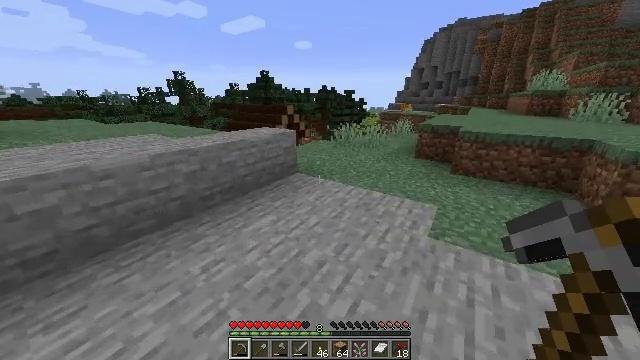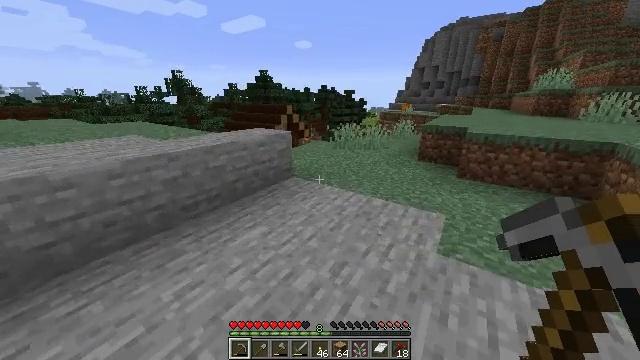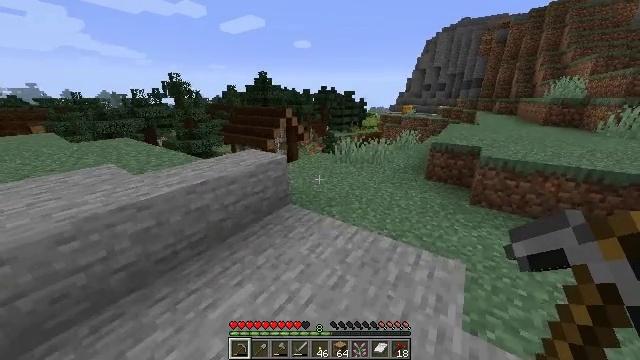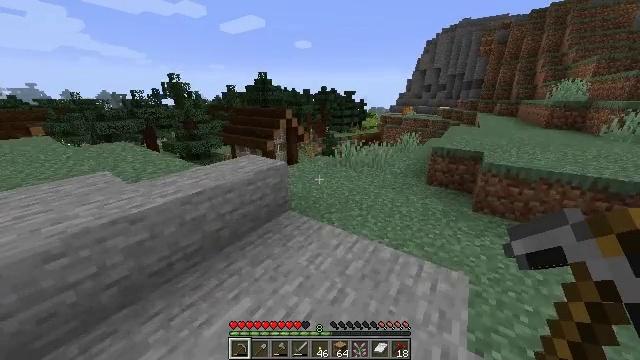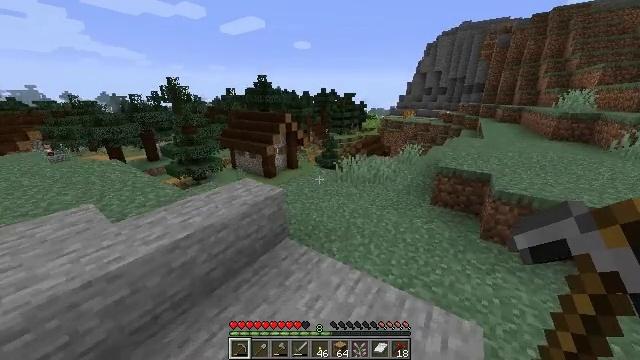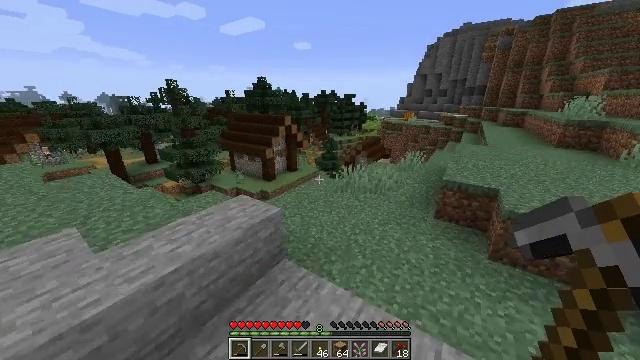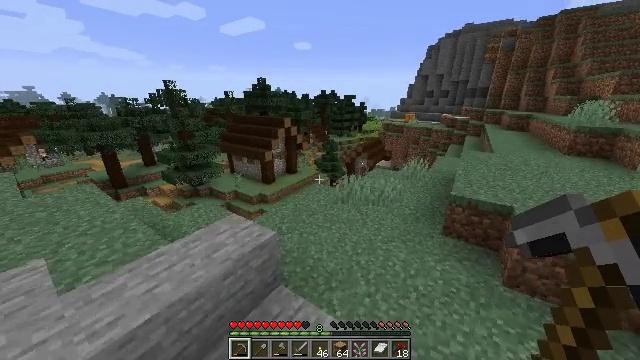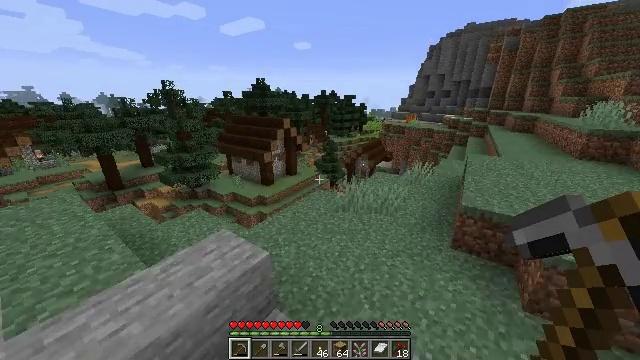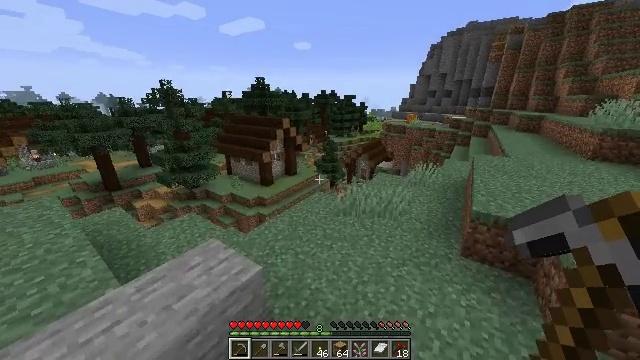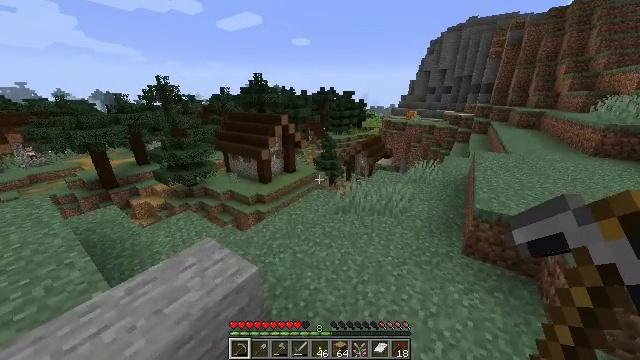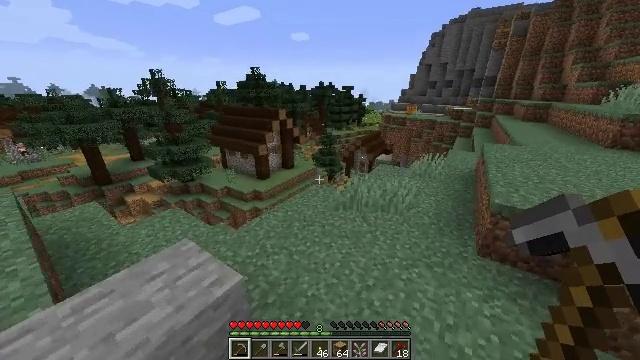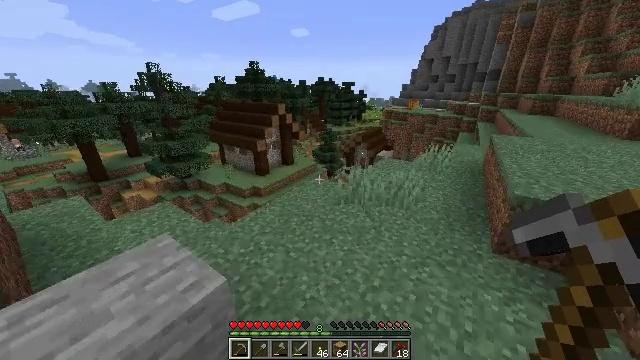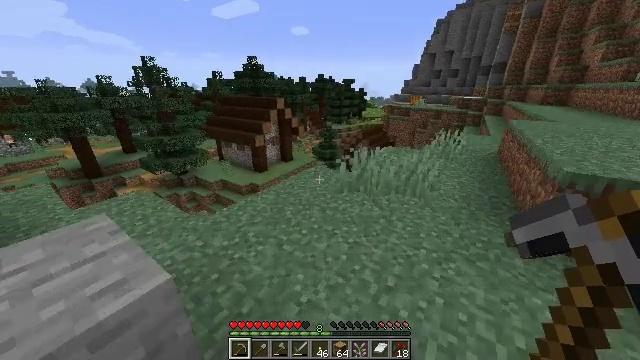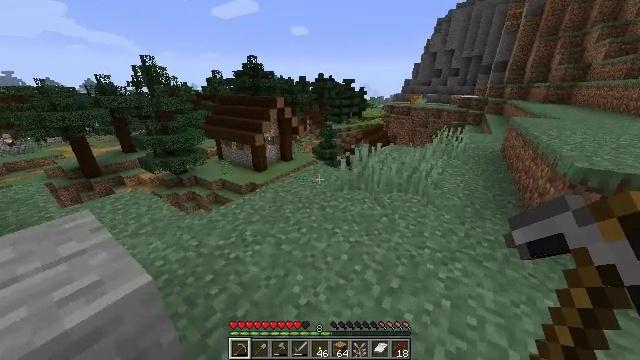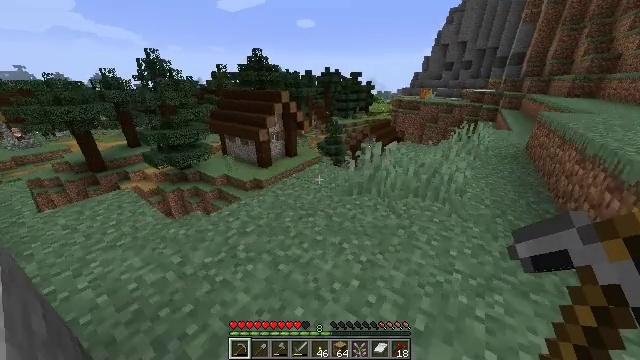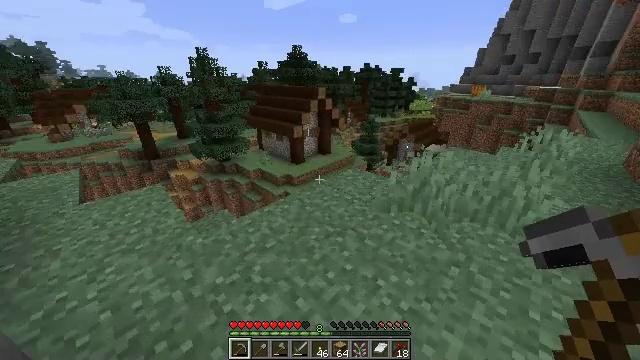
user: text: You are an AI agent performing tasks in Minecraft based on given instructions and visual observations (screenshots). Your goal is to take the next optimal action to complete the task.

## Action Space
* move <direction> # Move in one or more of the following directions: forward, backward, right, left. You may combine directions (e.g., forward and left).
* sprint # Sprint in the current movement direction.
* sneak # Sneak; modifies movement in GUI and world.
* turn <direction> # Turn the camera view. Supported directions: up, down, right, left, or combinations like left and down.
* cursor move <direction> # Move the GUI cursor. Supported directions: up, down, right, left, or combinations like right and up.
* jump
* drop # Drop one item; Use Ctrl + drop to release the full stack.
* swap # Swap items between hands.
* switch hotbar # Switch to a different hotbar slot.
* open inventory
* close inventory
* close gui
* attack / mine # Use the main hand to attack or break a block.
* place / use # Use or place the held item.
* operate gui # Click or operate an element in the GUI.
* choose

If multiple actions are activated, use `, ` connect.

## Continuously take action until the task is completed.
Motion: motion action
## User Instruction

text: Gather materials from the sweet berry bush.
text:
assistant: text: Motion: move forward, sprint, jump
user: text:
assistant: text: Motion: move forward, sprint, jump
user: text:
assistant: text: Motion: move forward, sprint, jump
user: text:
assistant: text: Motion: move forward, sprint, jump
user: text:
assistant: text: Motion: move forward, sprint, jump
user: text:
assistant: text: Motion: move forward, sprint, jump
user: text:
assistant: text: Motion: move forward, sprint, jump
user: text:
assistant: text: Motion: move forward, sprint, jump
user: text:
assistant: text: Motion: move forward, sprint, jump
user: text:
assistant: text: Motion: move forward, sprint, jump
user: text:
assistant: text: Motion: move forward, sprint, jump
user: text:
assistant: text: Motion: move forward, sprint, jump
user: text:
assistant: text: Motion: move forward, sprint, jump
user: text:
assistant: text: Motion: move forward, sprint, turn left and down
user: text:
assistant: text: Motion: move forward, sprint, turn left
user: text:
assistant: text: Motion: move forward, sprint, turn left
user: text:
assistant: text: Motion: move forward, sprint, turn left and up
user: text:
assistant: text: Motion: move forward, sprint, turn left
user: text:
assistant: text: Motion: move forward, sprint
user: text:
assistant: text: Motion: move forward, sprint
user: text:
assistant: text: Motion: move forward, sprint
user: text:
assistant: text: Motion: move forward and move left, sprint
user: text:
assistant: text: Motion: move forward and move left, sprint
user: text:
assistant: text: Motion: move forward and move left, sprint
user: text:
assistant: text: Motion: move forward and move left, sprint
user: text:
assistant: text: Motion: move forward and move left, turn down
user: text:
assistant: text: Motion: move left, turn right and down
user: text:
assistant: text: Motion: move left, turn right and down
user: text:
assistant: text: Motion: move left, turn right
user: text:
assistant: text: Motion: move back and move left, turn right